Interaction volume radius: 10 \u00c5
Interaction volume height: 10 \u00c5
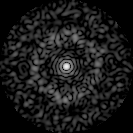
Disorder parameter: 0.7868